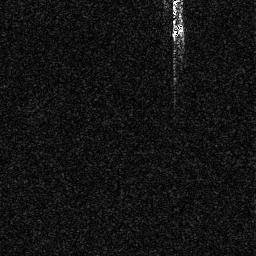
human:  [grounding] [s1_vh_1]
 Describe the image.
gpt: In the satellite image, there is  <ref>1 small ship </ref> <box>[[66, 8, 71, 14, 0]]</box> located at top.